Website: lowes
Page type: delivery-shipping
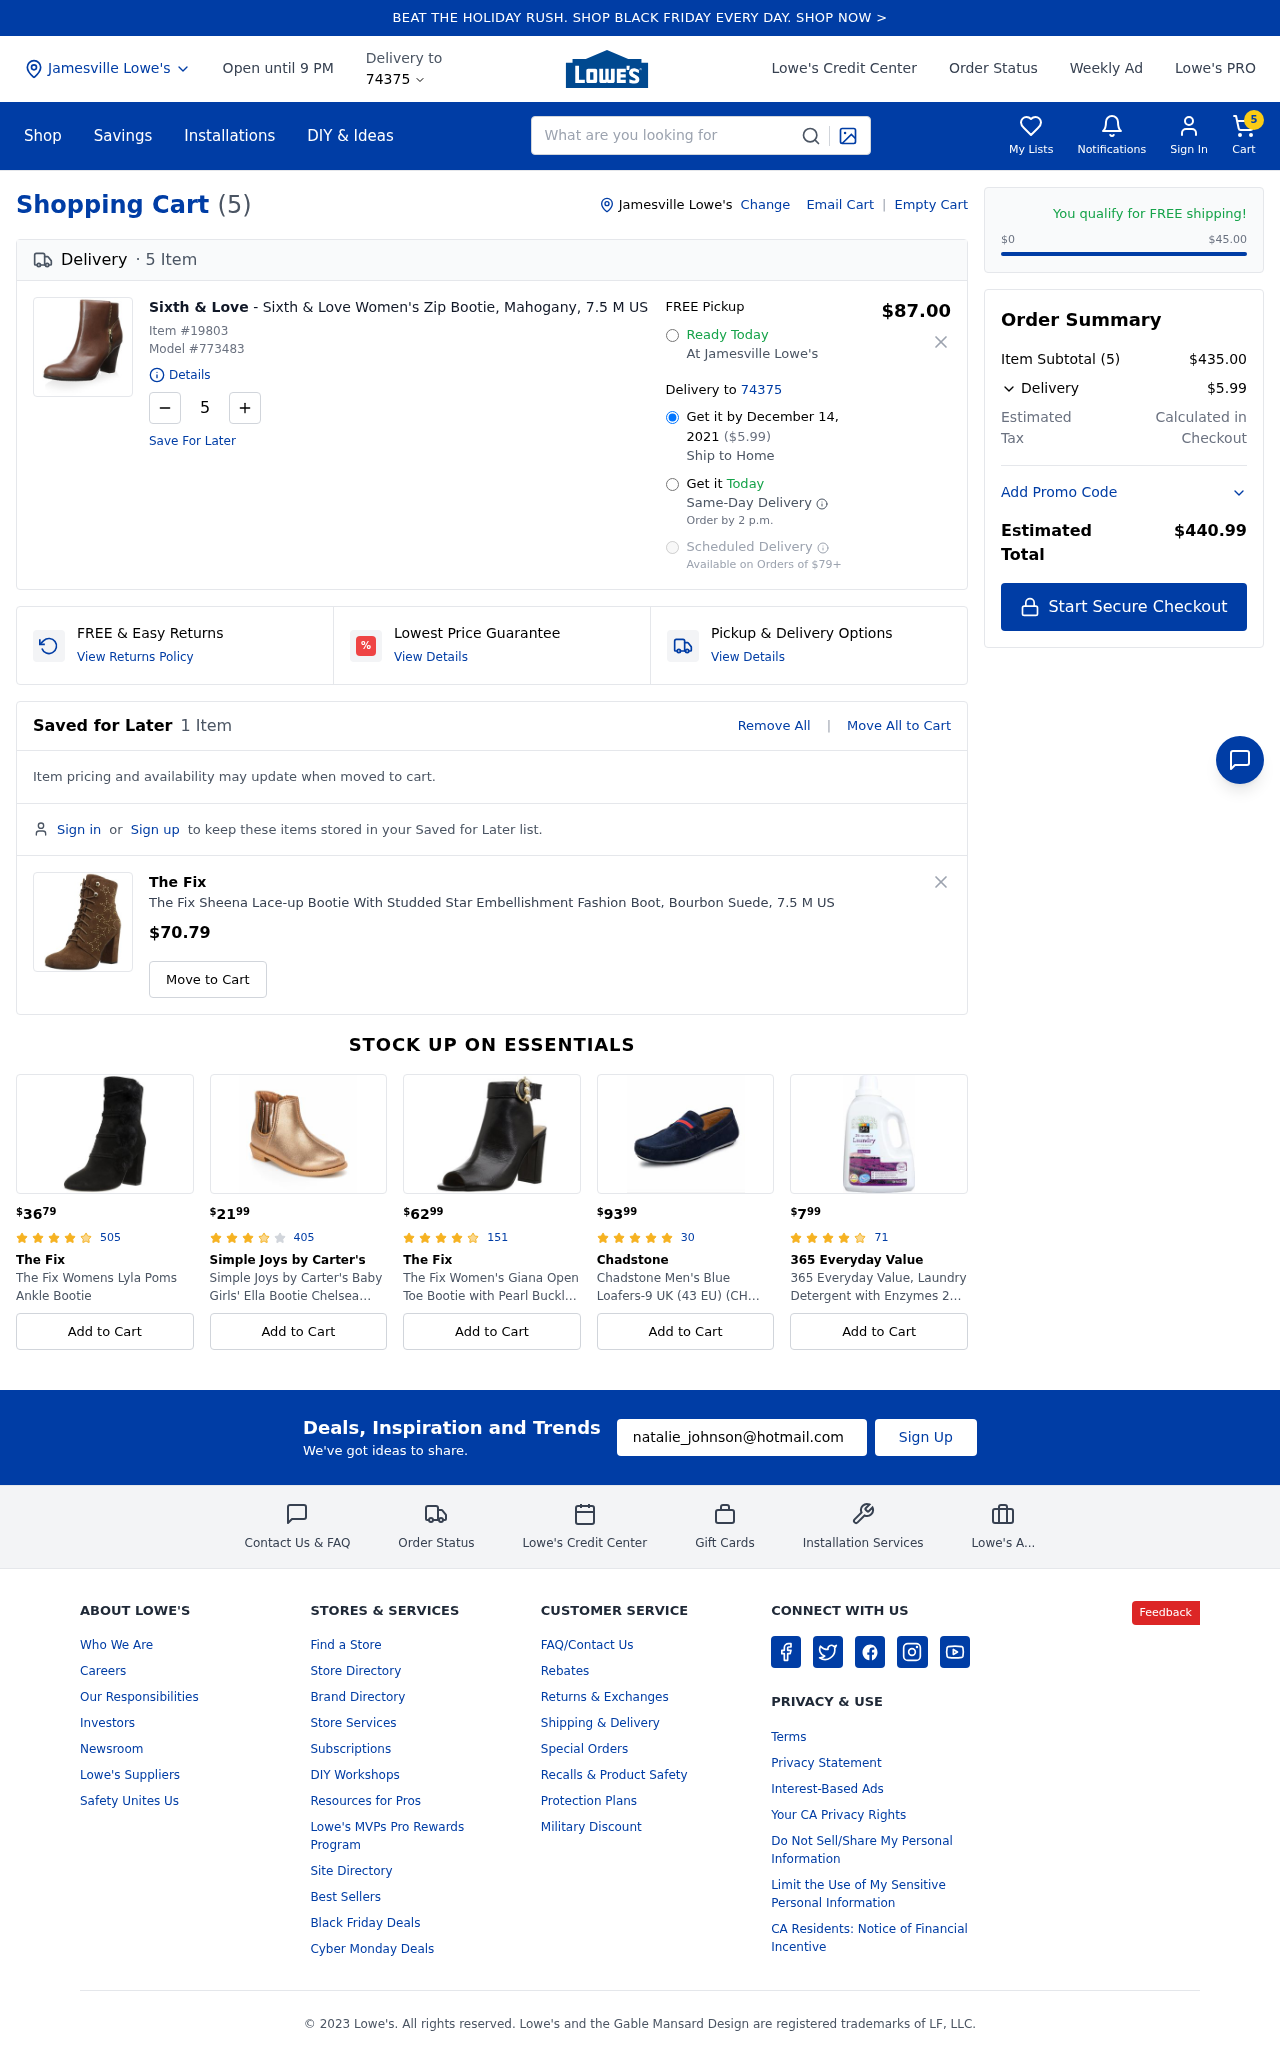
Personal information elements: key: PII_CITY
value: Jamesville
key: PII_EMAIL
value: natalie_johnson@hotmail.com
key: PII_POSTCODE
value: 74375
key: PII_CITY2
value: Jamesville
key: PII_CITY3
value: Jamesville
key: PII_POSTCODE2
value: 74375
Product elements: key: PRODUCT1_BRAND
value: Sixth & Love
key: PRODUCT1_NAME
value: Sixth & Love Women's Zip Bootie, Mahogany, 7.5 M US
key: PRODUCT1_PRICE
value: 87
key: PRODUCT1_QUANTITY
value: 5
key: PRODUCT2_BRAND
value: The Fix
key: PRODUCT2_NAME
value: The Fix Sheena Lace-up Bootie With Studded Star Embellishment Fashion Boot, Bourbon Suede, 7.5 M US
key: PRODUCT2_PRICE
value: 70.79
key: PRODUCT1_ITEM_NUMBER
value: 19803
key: PRODUCT1_MODEL_NUMBER
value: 773483
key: PRODUCT3_PRICE
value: $3679
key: PRODUCT3_NUM_RATINGS
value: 505
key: PRODUCT3_BRAND
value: The Fix
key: PRODUCT3_NAME
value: The Fix Womens Lyla Poms Ankle Bootie
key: PRODUCT4_PRICE
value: $2199
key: PRODUCT4_NUM_RATINGS
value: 405
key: PRODUCT4_BRAND
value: Simple Joys by Carter's
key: PRODUCT4_NAME
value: Simple Joys by Carter's Baby Girls' Ella Bootie Chelsea Boot, Tan, 6 M US Toddler
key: PRODUCT5_PRICE
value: $6299
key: PRODUCT5_NUM_RATINGS
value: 151
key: PRODUCT5_BRAND
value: The Fix
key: PRODUCT5_NAME
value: The Fix Women's Giana Open Toe Bootie with Pearl Buckle, black leather, 9 B US
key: PRODUCT6_PRICE
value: $9399
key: PRODUCT6_NUM_RATINGS
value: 30
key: PRODUCT6_BRAND
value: Chadstone
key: PRODUCT6_NAME
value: Chadstone Men's Blue Loafers-9 UK (43 EU) (CH 125)
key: PRODUCT7_PRICE
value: $799
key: PRODUCT7_NUM_RATINGS
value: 71
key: PRODUCT7_BRAND
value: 365 Everyday Value
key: PRODUCT7_NAME
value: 365 Everyday Value, Laundry Detergent with Enzymes 2X Concentrated , Lavender, 100 fl oz
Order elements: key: ORDER_NUM_ITEMS
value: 5
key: ORDER_DELIVERY_DATE
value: December 14, 2021
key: ORDER_SHIPPING_COST
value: $5.99
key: ORDER_SUBTOTAL
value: $435.00
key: ORDER_TOTAL
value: $440.99
Search elements: key: HEADER_SEARCH
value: What are you looking for